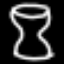
Label: hourglass